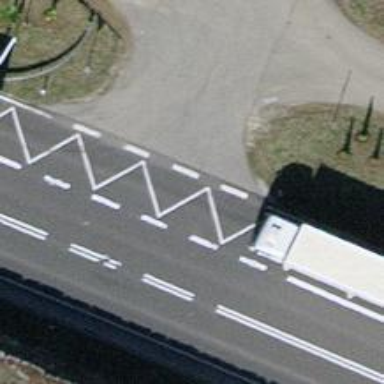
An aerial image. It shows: Road with "give way" sign.